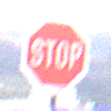
Verkehrszeichen: Stop
Zusatzzeichen unten: VerlaufVorfahrtsstrasse4
Umgebung: Outdoor, Nature
Tageszeit: MorningAfternoon
Wetter: PartlyCloudy
Licht: Natural
Jahreszeit: NotSpecified
Kontrast: HighContrast